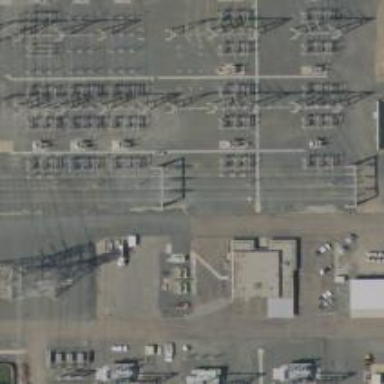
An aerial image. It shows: Switch for power supply.